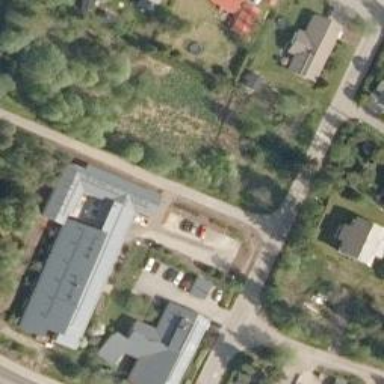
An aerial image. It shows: Nursing home.